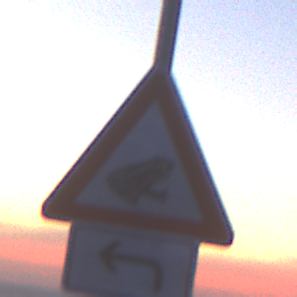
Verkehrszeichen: AmphibienwanderungLinks
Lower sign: RichtungsangabeDurchPfeile2
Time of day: SunriseSunset
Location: Outdoor (Nature)
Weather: Clear
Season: NotSpecified
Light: Natural